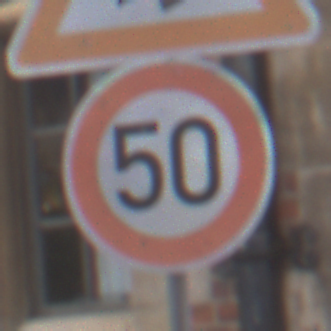
Verkehrszeichen: Geschwindigkeit50
Zusatzzeichen oben: AmphibienwanderungRechts
Umgebung: Outdoor, Urban
Tageszeit: Midday
Wetter: Overcast
Licht: Natural
Jahreszeit: NotSpecified
Kontrast: LowContrast